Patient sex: M
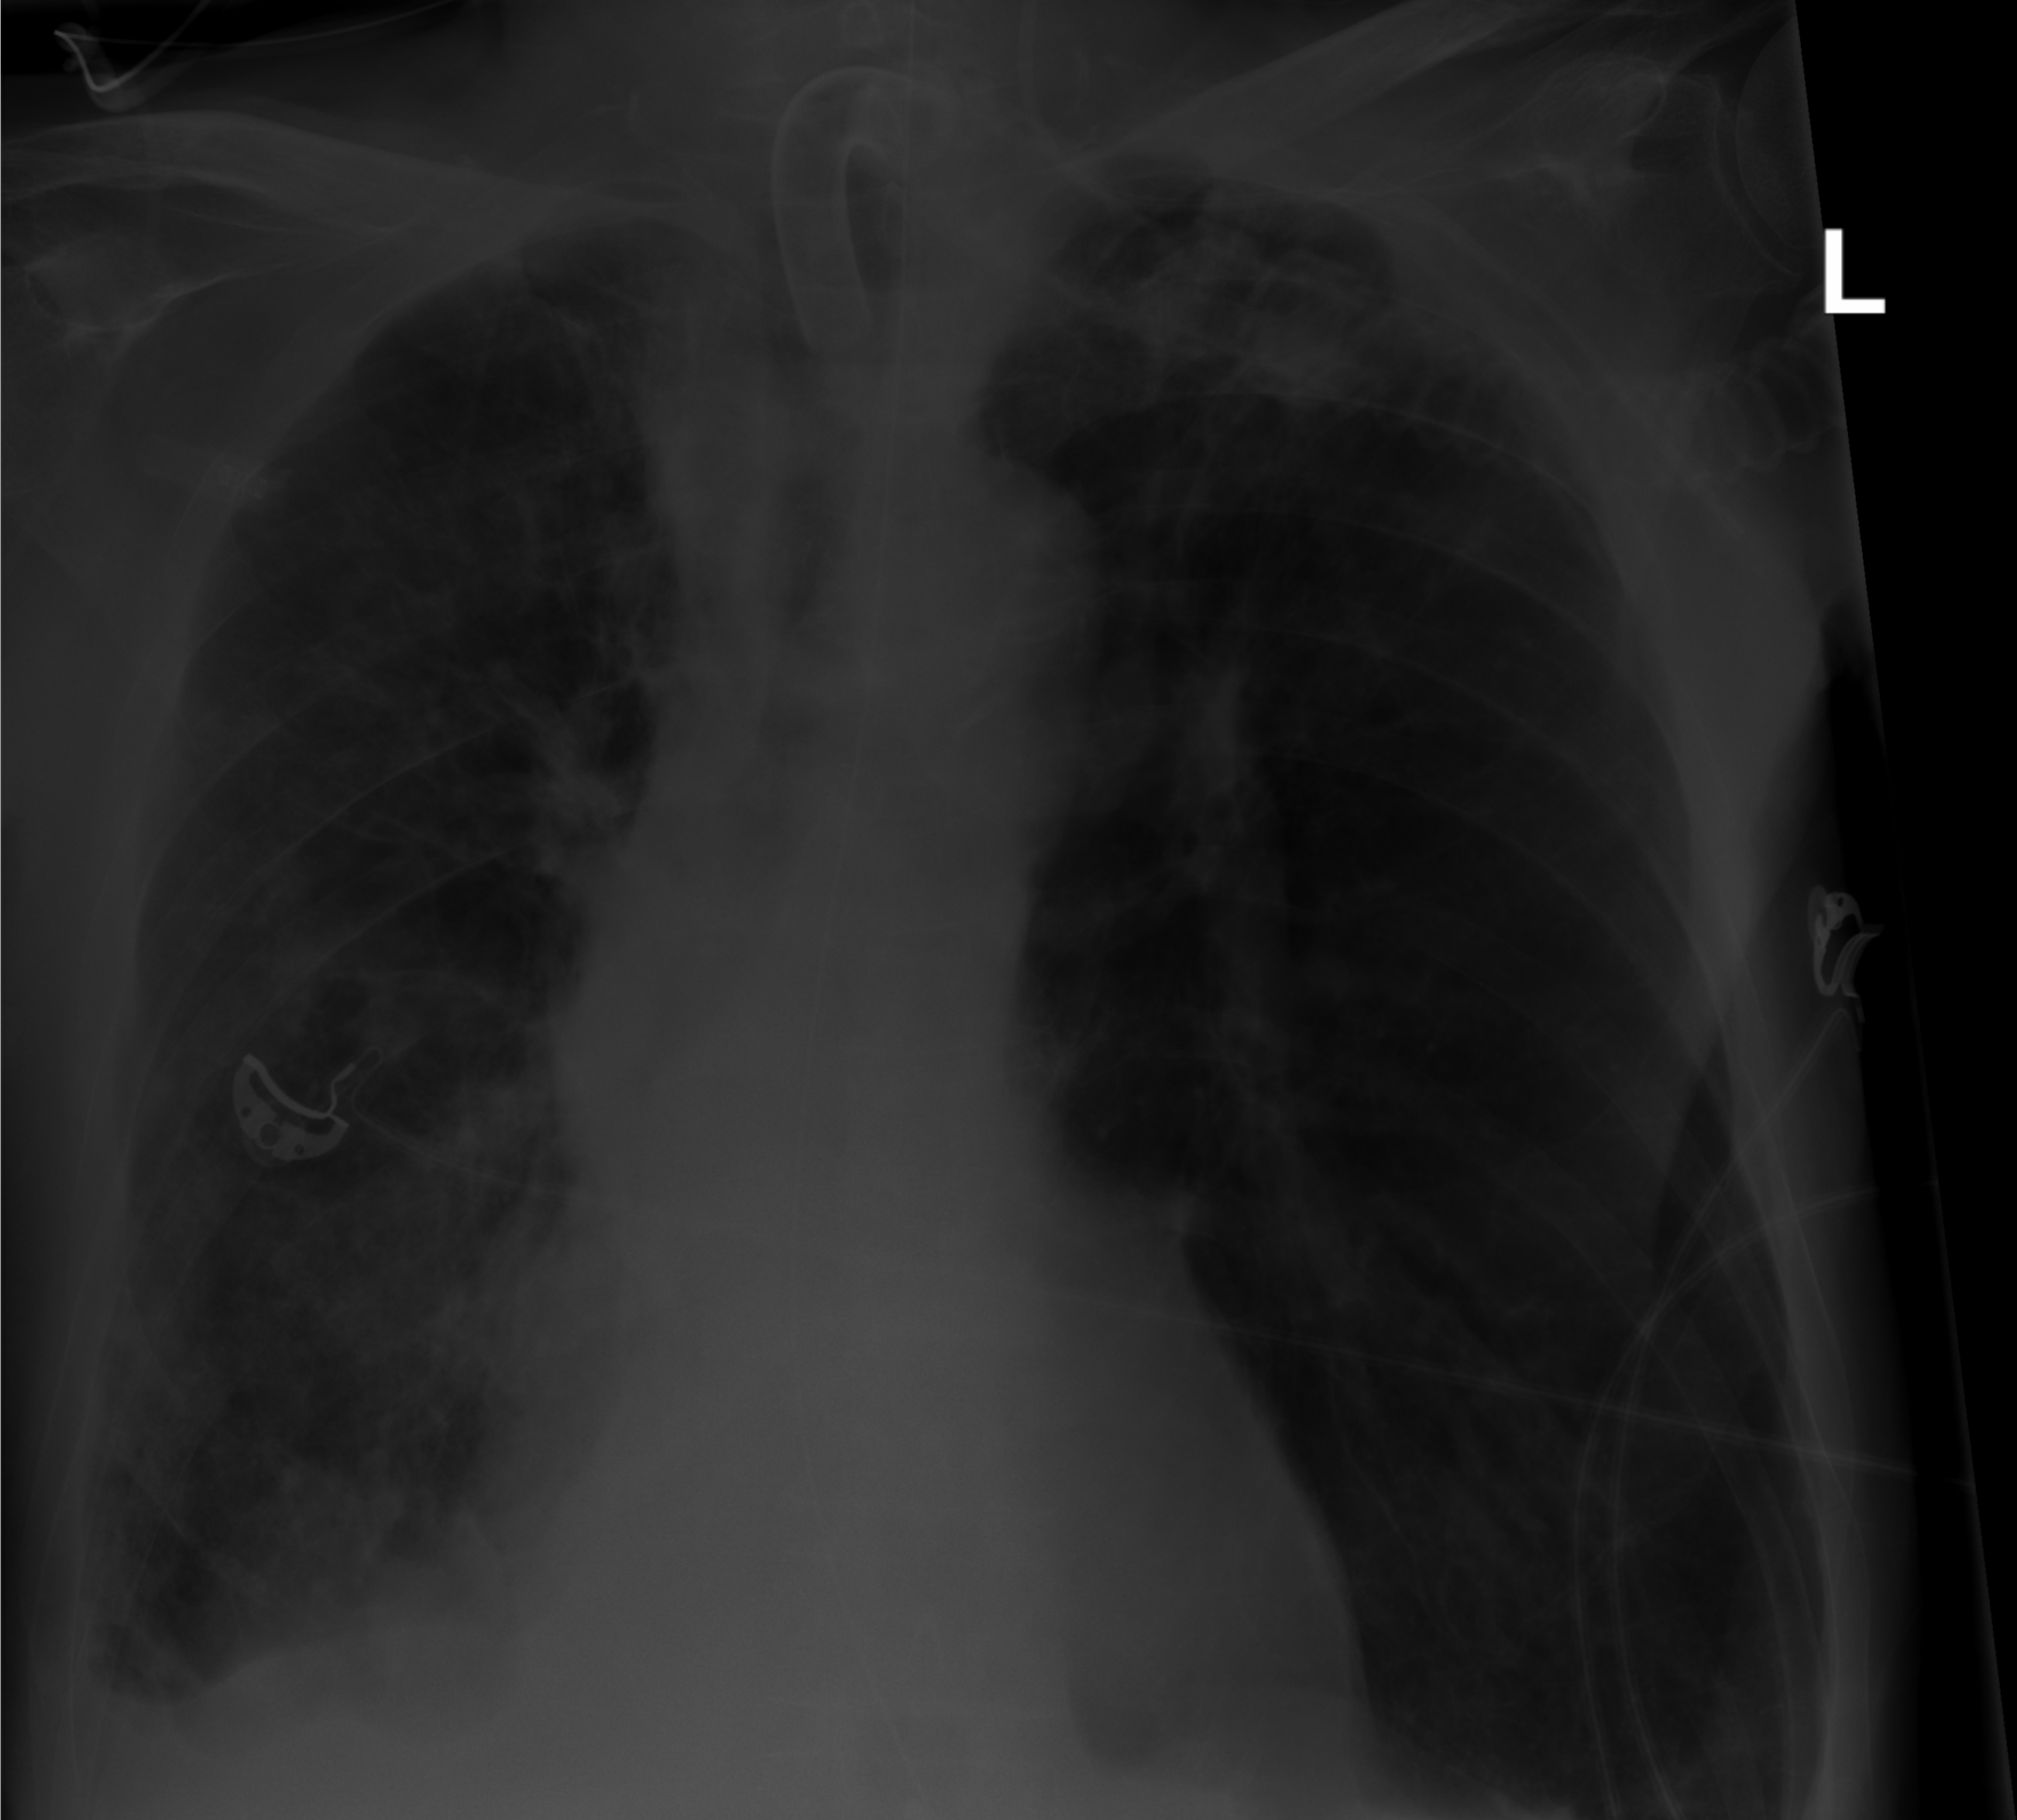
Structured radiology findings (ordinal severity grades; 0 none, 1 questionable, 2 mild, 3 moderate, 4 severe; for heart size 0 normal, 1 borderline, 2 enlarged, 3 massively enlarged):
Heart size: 0
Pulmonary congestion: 0
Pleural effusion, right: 0
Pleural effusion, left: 0
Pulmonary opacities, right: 2
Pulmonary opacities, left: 2
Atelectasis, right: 2
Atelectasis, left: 0